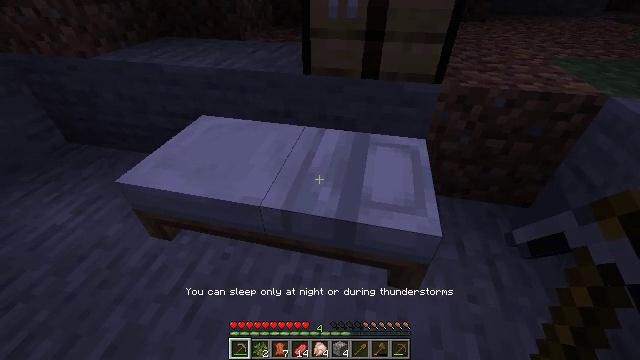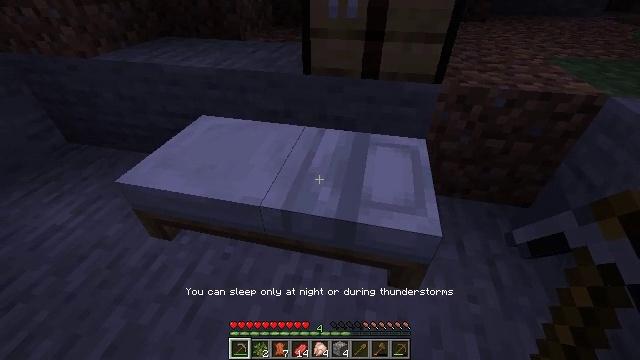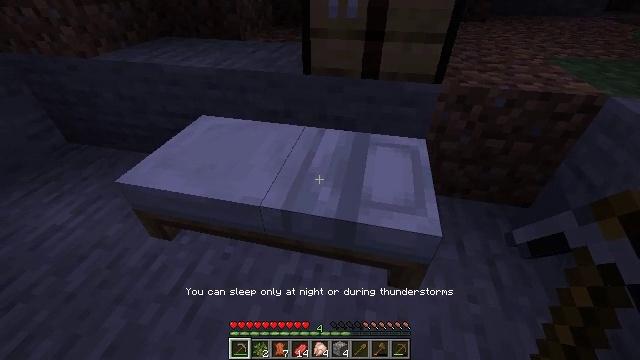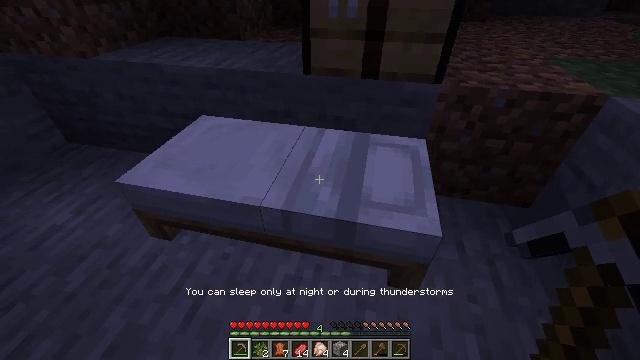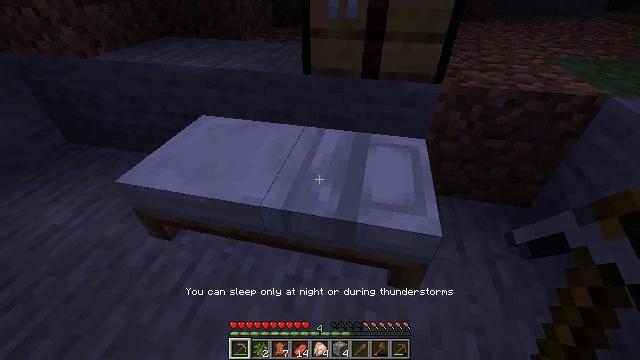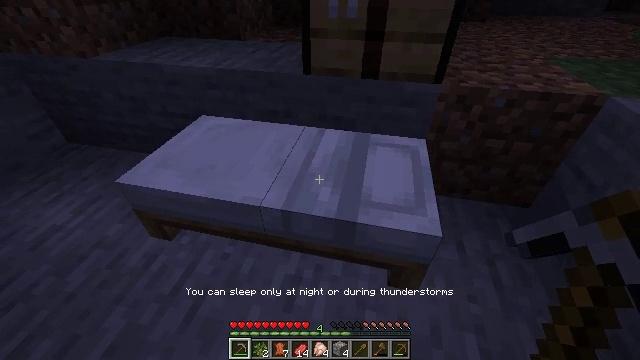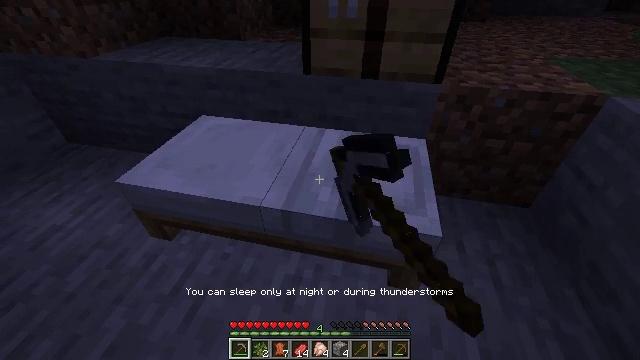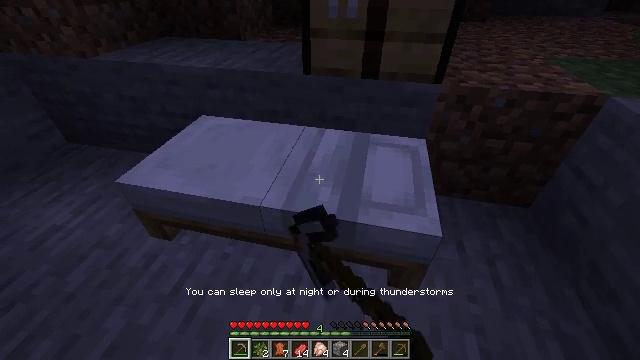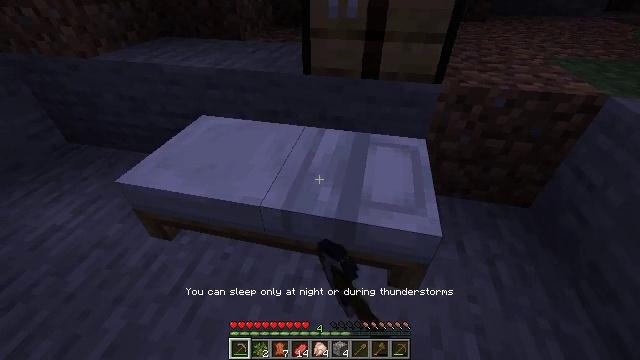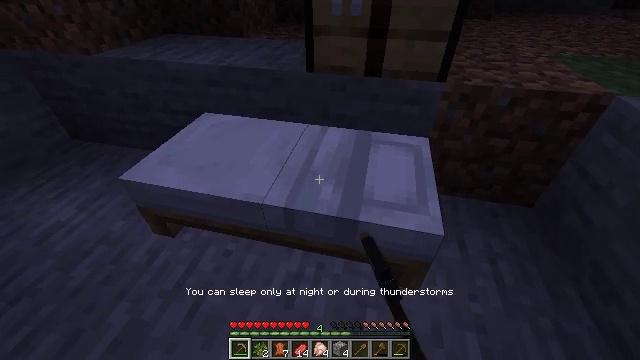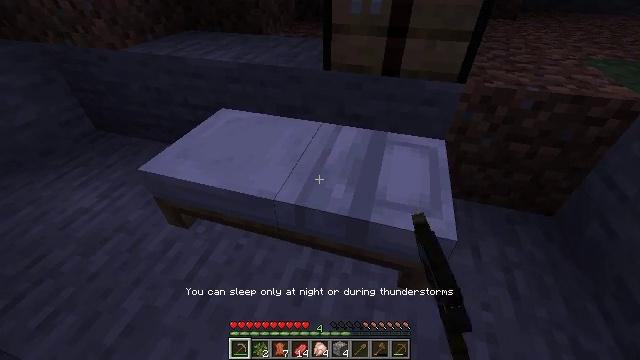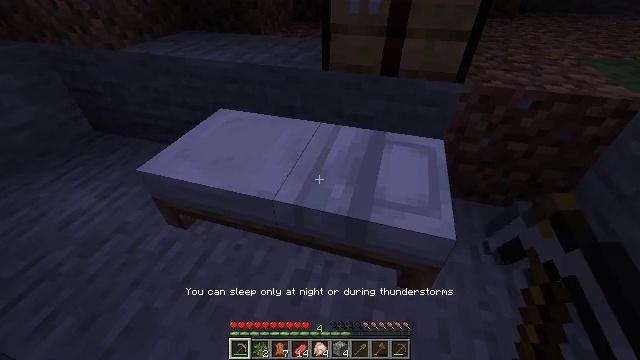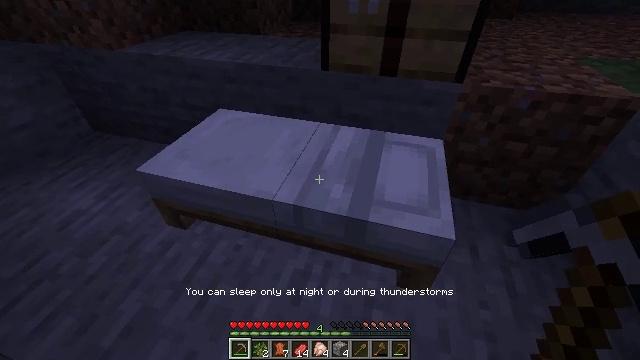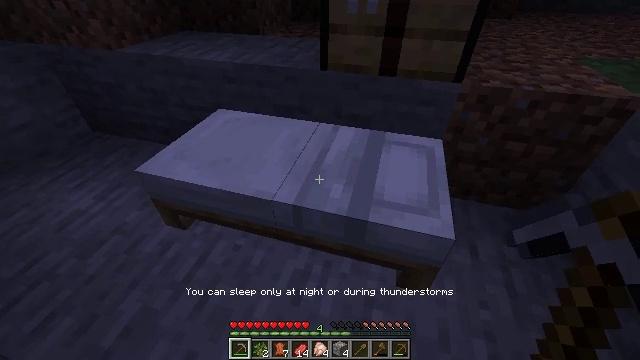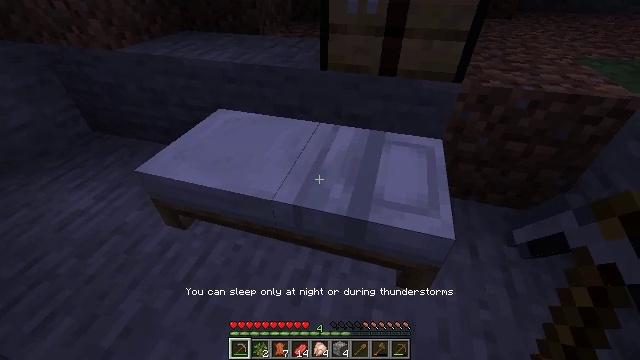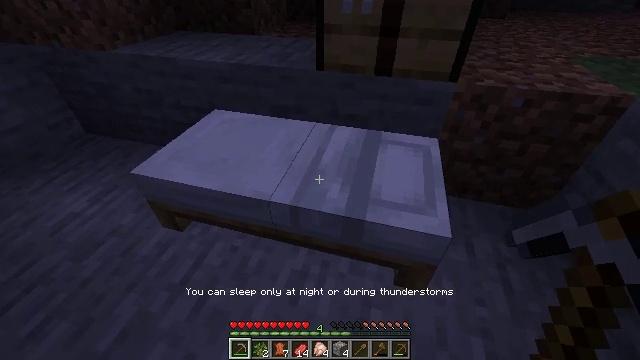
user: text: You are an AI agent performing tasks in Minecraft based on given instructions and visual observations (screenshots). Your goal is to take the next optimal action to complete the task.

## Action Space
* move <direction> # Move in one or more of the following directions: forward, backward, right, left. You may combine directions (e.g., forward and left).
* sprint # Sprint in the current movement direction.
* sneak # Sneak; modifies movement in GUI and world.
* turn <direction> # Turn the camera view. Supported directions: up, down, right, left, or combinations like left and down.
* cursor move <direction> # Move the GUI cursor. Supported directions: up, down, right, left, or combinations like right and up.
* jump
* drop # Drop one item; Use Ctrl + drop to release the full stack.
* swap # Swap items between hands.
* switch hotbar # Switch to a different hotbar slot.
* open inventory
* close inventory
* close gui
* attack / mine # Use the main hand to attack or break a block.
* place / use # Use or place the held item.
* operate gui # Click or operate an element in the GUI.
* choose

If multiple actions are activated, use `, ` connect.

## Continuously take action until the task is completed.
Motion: motion action
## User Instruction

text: Pick up the white bed by breaking it.
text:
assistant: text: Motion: use / place
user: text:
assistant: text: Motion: use / place
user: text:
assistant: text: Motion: no_op
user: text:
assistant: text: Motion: no_op
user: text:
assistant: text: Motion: no_op
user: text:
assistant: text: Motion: no_op
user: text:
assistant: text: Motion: no_op
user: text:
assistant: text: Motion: no_op
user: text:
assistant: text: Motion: no_op
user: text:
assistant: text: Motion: turn left
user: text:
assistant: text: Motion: no_op
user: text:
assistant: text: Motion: no_op
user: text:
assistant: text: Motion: no_op
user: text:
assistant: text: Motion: no_op
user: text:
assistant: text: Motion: no_op
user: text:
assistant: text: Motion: no_op
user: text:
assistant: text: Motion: no_op
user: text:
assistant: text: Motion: no_op
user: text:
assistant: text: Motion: no_op
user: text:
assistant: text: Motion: no_op
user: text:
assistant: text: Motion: no_op
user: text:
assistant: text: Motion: no_op
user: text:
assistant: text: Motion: no_op
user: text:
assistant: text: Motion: no_op
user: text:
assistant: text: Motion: no_op
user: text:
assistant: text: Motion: no_op
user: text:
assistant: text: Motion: no_op
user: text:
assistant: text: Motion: no_op
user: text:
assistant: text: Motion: no_op
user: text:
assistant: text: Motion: no_op